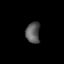
Tissue: prostate
Cell type: T cells
Senescence score: 0.34
Nuclear area (px): 291
Mean DAPI intensity: 91.371